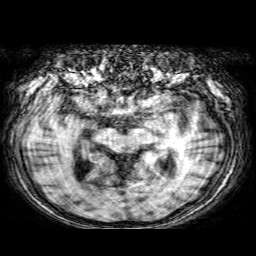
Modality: T1w
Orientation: coronal
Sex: female
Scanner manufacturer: philips
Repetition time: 0.008172 s
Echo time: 0.00376 s